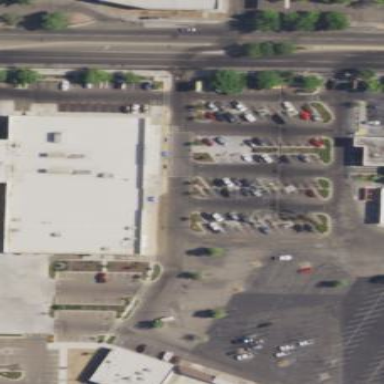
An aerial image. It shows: Retail building housing supermarket.